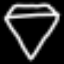
Label: diamond